Question: Is there a way to only plot half the 'nyquist' plot in MATLAB? Nyquist usually has the two lines that go in opposite directions (one going up, and one going down). I only want to plot the one going down.
I know that I can only show the negative axis to "hide" the positive bit of the plot, but I want to show the whole chart, but only have the one line:

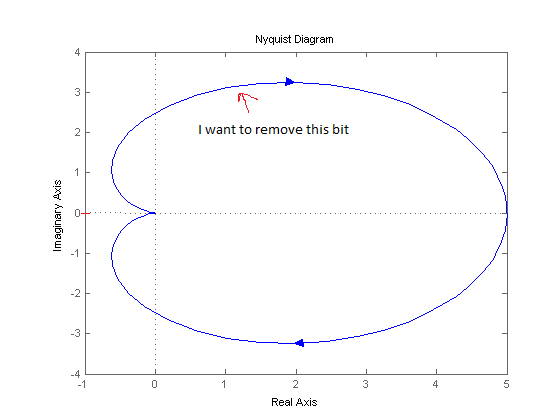
Answer: Okay, I got the answer. Use 'nyquistplot' instead of 'nyquist' and set the option 'ShowFullContour' to 'off':
'''
% This is an example contour
G = tf(80, [1 9 30 40]);
h = nyquistplot(G);
setoptions(h, 'ShowFullContour', 'off');
'''